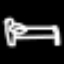
Label: bed